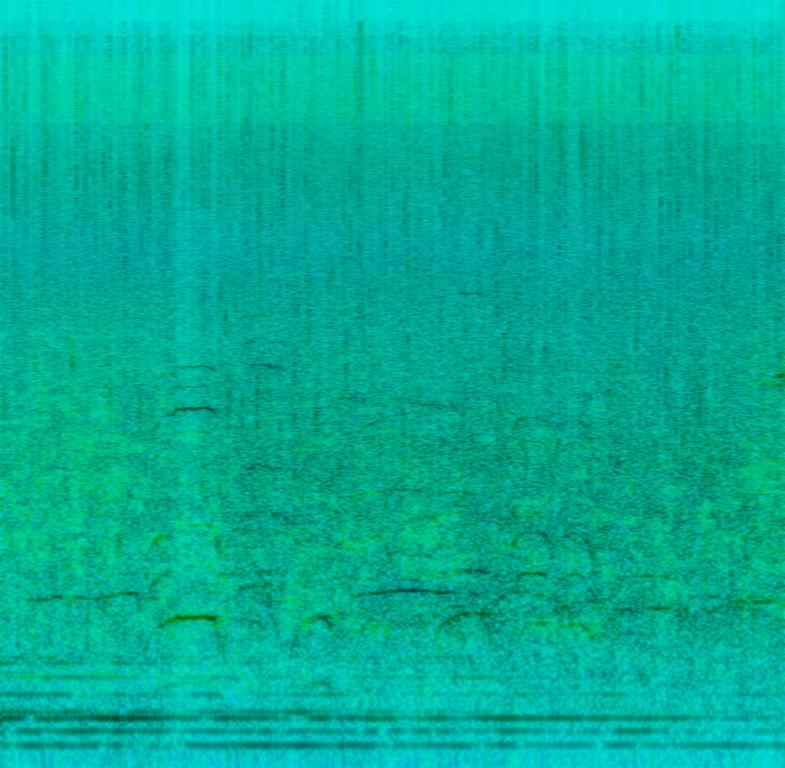
The song is an instrumental. The tempo is slow with a piano accompaniment and a strong bass line, with people clapping , whistling, and cheering. The song is being played at a live arena with people getting excited to the song introduction.